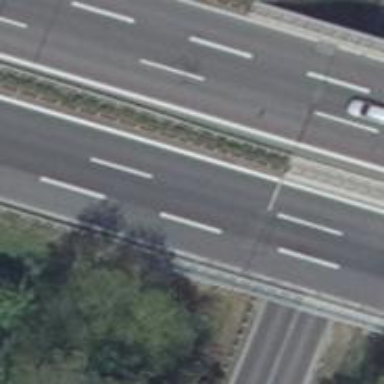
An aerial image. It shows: Asphalt motorway.